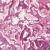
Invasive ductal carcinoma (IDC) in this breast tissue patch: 0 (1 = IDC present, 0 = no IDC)